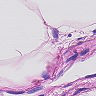
Metastatic tissue present: no